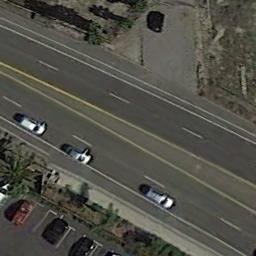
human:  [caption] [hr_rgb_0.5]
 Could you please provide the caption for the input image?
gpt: A straight freeway is a parking lot on one side and on the other side is an open area .

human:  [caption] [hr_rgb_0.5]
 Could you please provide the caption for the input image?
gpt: The freeway is next to the parking lot with some cars .

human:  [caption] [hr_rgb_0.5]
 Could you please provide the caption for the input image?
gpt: There are green belts on both sides of the freeway, There are three cars on the freeway, And three cars are parked in the open space beside the freeway .

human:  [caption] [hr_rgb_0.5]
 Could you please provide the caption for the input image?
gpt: There was only one big truck on the highway .

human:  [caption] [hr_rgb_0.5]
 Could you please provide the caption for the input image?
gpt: A freeway with a parking lot beside .